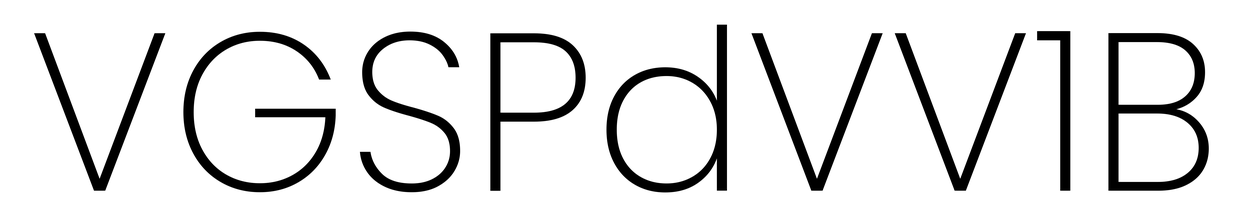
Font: Poppins-ExtraLight